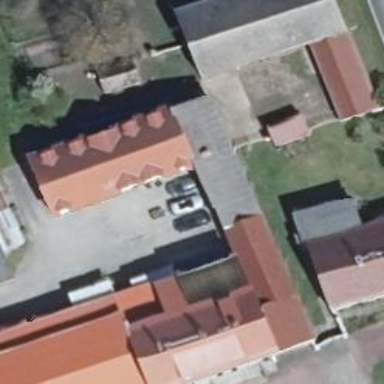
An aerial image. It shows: Shed building.